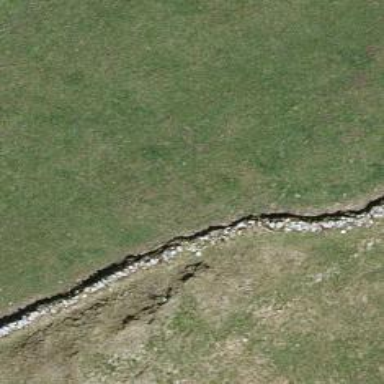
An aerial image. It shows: Wall barrier.